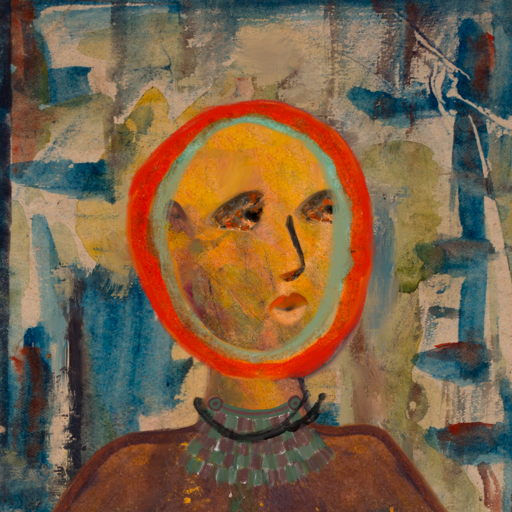
Background: Orphan, Head And Neck Side: Gypsy_Mother, Face Side: Gypsy_Queen, Bust: Comrade, Hair Side: Sisters, Head Accessory: Blank, Second Necklace: After_Raid, Necklace: Orphan, Baby: Blank